Question: I have a table like so. How would I add a thick vertical line between columns 2 and 3 so it splits it in half? I did some searching but everything I found was for a border around an entire column/cell. I just want a line going down.

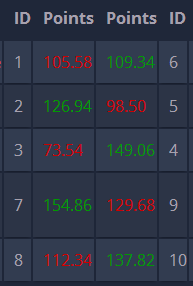
Answer: You could use : <URL>
'''
table {
background: blue;
color: #ffffff;
}
table tr td:nth-child(2) {
border-right: 4px solid yellow;
}
'''
In order to work properly it's important to reset 'cellspacing' of table.